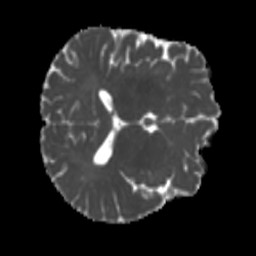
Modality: MD
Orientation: axial
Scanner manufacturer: siemens
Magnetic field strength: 3 T
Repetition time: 4 s
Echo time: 0.0594 s